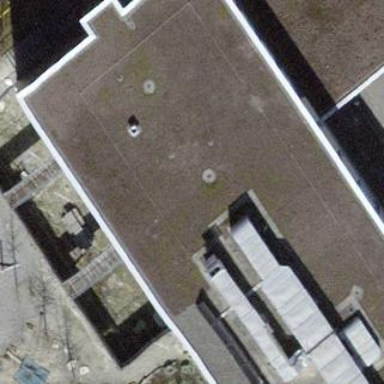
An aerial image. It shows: School building.